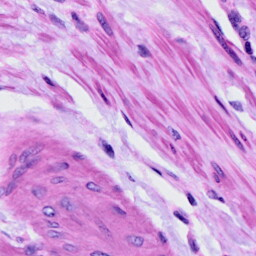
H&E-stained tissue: Cervix